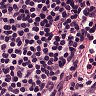
Metastatic tissue present: no